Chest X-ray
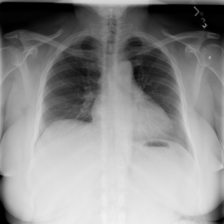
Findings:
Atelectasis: negative
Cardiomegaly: negative
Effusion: negative
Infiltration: negative
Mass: negative
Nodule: negative
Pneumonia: negative
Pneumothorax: negative
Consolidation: negative
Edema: negative
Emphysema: negative
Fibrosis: negative
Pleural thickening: negative
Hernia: negative